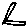
Label: triangle